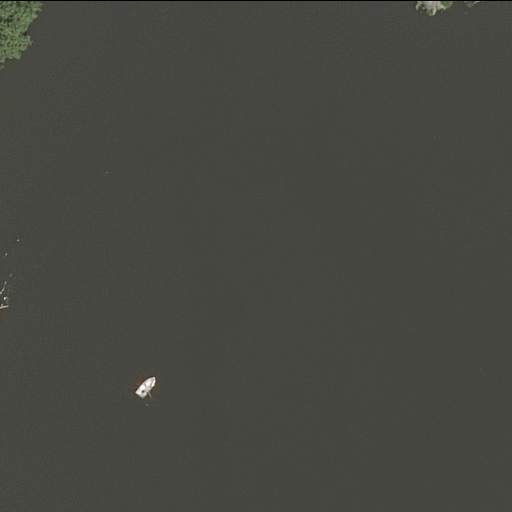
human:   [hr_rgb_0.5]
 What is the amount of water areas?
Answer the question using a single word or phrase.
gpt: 1

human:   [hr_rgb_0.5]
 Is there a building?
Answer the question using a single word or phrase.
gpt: no

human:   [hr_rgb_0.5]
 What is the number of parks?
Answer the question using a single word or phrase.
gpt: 1

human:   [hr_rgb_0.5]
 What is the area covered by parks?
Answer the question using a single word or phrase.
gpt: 10627m2

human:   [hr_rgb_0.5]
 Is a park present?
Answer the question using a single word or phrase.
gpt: yes

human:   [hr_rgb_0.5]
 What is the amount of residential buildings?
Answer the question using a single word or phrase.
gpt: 0

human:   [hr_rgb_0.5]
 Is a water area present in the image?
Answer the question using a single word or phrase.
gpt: yes

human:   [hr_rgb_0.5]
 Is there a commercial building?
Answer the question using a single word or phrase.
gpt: no

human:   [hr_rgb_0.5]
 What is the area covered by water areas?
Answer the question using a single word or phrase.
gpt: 10620m2

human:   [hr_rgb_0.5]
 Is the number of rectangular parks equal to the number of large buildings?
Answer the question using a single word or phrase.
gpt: no

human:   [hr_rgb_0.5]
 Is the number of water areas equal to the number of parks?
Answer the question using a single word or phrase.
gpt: yes

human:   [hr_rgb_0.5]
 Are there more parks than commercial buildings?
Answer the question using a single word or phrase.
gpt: yes

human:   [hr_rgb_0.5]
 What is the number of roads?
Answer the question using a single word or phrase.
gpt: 0

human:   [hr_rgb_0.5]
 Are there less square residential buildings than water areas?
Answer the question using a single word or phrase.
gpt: yes

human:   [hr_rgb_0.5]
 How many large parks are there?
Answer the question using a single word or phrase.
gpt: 1

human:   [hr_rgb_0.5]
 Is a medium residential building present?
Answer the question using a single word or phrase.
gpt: no

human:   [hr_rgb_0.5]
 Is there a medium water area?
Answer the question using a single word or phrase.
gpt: no

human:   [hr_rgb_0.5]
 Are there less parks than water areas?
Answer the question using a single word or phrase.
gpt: no

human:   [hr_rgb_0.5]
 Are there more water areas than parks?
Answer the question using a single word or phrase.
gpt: no

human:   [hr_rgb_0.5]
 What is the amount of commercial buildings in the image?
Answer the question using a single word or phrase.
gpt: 0

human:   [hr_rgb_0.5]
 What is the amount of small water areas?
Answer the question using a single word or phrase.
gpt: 0

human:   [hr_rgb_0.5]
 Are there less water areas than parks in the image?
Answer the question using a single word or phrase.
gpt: no

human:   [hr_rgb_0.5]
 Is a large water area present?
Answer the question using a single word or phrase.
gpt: yes

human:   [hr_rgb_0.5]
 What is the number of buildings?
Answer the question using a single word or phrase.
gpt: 0

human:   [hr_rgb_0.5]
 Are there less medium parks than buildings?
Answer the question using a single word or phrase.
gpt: no

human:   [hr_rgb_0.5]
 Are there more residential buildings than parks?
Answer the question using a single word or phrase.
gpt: no

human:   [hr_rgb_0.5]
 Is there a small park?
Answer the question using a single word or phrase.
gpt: no

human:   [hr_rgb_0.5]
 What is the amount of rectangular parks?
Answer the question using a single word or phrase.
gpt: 1

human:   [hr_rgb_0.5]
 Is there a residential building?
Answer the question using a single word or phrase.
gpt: no

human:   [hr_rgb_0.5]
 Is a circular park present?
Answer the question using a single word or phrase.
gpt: no

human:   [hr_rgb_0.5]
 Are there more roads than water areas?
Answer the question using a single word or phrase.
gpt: no

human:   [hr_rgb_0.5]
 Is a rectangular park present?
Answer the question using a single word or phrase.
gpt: yes

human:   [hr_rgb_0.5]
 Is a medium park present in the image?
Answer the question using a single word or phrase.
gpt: no

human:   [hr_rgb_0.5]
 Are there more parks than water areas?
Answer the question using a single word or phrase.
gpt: no

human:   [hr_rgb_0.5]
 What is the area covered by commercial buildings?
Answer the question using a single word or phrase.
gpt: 0m2

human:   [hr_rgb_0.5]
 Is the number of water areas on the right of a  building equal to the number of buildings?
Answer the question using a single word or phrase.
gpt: yes

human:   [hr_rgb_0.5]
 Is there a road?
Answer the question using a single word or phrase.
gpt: no

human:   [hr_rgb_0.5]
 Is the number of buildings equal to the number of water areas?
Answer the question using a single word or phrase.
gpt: no

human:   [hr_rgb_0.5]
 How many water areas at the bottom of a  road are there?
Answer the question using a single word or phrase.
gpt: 0

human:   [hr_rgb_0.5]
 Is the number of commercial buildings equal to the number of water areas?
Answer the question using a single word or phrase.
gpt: no

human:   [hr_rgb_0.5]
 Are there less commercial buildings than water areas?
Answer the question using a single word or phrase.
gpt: yes

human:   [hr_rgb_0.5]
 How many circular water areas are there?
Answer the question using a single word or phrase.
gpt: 0

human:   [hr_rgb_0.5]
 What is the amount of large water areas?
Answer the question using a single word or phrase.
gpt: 1

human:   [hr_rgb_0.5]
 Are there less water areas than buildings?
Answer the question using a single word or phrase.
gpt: no

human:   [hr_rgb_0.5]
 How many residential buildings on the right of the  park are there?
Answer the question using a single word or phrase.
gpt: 0

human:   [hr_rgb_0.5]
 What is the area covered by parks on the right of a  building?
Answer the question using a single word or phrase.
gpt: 0m2

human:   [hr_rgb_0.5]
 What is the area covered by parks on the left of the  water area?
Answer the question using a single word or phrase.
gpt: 0m2

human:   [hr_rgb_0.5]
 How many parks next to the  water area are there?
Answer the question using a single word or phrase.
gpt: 1

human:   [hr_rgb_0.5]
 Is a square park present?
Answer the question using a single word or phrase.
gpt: no

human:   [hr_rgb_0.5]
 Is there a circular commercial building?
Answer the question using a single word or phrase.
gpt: no

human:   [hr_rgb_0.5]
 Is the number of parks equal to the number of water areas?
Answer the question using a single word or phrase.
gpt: yes

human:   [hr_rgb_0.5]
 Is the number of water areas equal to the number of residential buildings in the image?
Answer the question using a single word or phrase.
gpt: no

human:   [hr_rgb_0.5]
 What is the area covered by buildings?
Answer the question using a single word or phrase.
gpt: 0m2

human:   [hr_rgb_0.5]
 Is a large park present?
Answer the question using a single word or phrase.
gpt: yes

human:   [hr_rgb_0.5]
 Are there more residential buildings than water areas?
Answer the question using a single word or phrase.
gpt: no

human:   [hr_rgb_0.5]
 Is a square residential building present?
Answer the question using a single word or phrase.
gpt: no

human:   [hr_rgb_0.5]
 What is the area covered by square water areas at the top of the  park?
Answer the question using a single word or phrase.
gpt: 0m2

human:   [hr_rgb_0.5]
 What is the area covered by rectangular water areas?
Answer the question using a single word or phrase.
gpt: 0m2

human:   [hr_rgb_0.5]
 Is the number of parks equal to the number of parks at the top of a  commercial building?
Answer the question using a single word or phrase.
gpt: no

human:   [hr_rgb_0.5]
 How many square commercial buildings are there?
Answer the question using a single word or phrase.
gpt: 0

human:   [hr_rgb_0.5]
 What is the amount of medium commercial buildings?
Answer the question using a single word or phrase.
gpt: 0

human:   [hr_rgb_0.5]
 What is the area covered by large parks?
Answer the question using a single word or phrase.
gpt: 10627m2

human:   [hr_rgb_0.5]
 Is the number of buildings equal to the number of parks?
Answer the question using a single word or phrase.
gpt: no

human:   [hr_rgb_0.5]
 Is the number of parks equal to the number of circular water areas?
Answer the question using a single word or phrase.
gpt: no